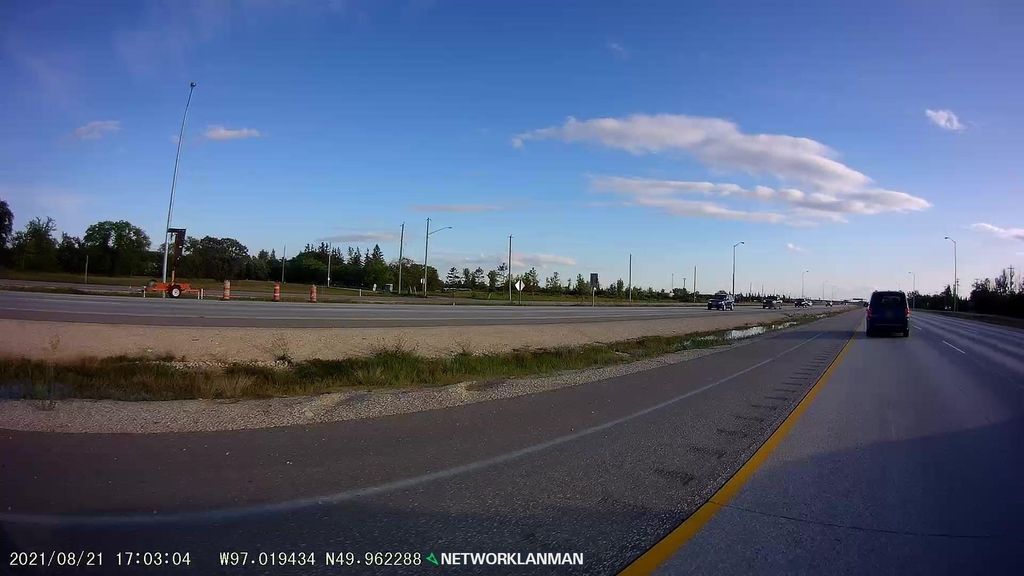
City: winnipeg